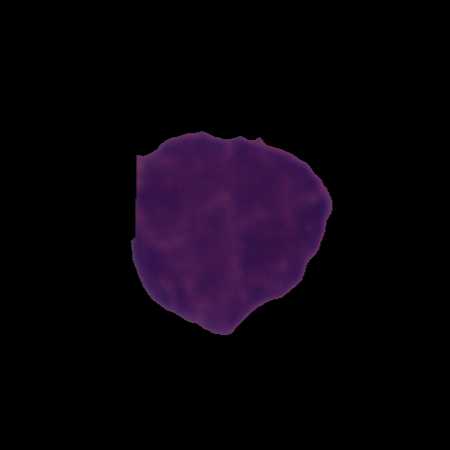
Label: cancer